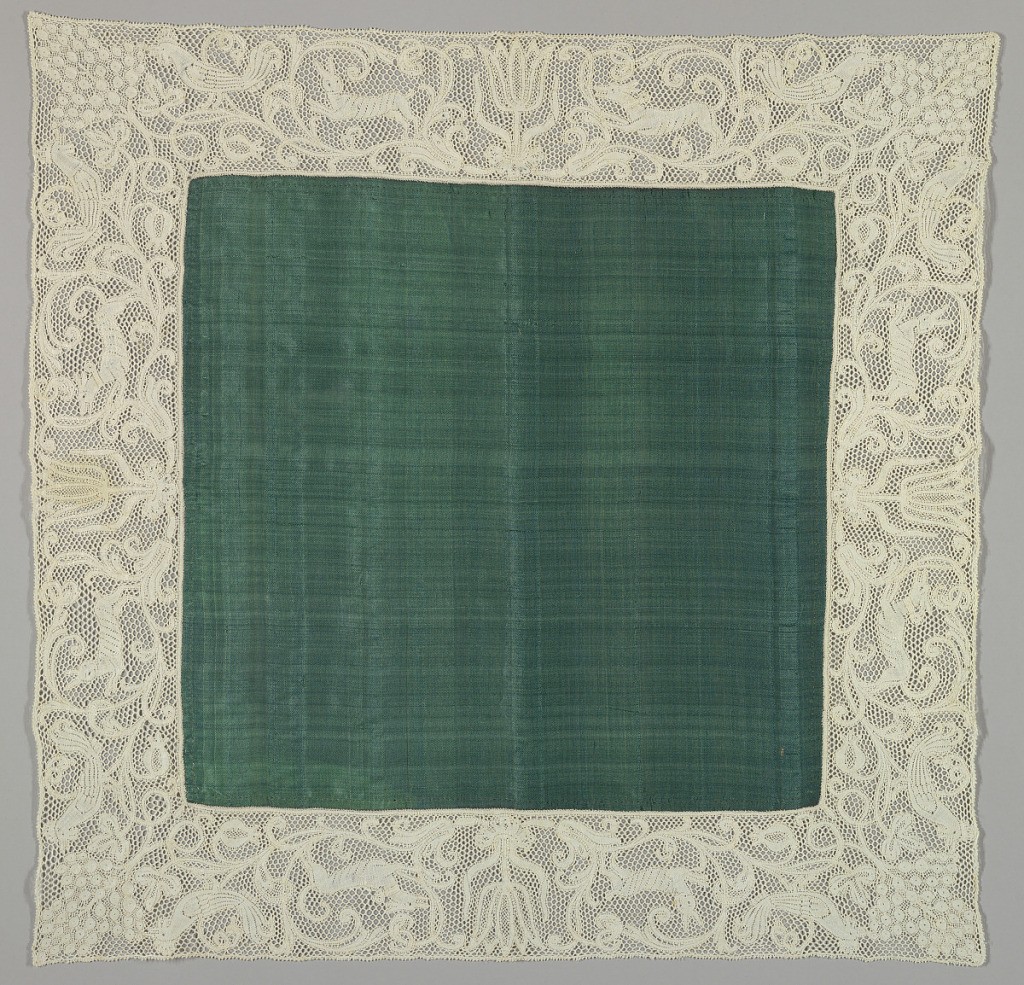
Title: Chalice cover
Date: mid-18th century
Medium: linen, silk Technique: bobbin lace, discontinuous tape
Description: Green silk chalice cover edged with border of Milanese lace showing scrolling pattern filled with animal forms.